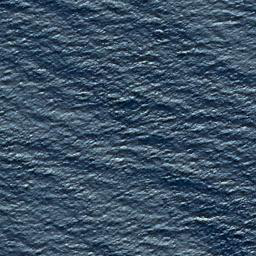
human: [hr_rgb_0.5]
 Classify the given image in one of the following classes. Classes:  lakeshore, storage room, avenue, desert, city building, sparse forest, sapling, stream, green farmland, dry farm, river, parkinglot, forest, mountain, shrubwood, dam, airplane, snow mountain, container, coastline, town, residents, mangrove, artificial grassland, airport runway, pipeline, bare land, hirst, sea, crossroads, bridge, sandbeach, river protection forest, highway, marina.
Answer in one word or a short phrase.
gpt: sea